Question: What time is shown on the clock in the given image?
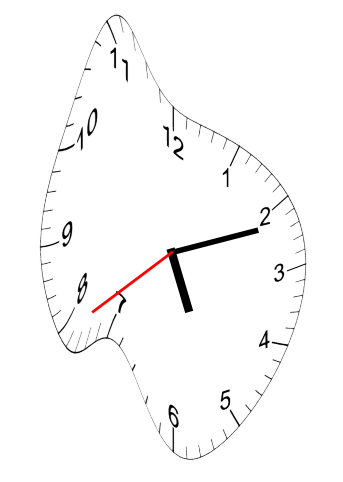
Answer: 05:11:39